Interaction volume radius: 5 \u00c5
Interaction volume height: 35 \u00c5
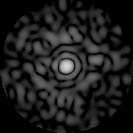
Disorder parameter: 0.8289